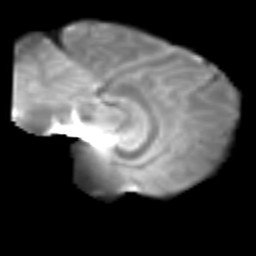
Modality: T2w
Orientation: sagittal
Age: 20
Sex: female
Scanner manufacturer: siemens
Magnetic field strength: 3 T
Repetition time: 2.3 s
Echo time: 0.085 s